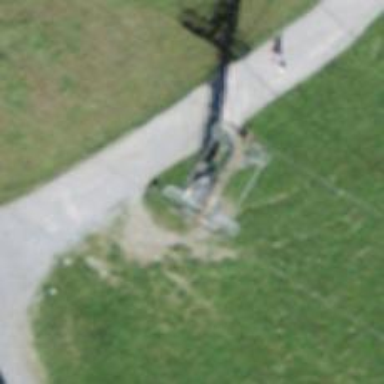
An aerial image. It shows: Chair lift.